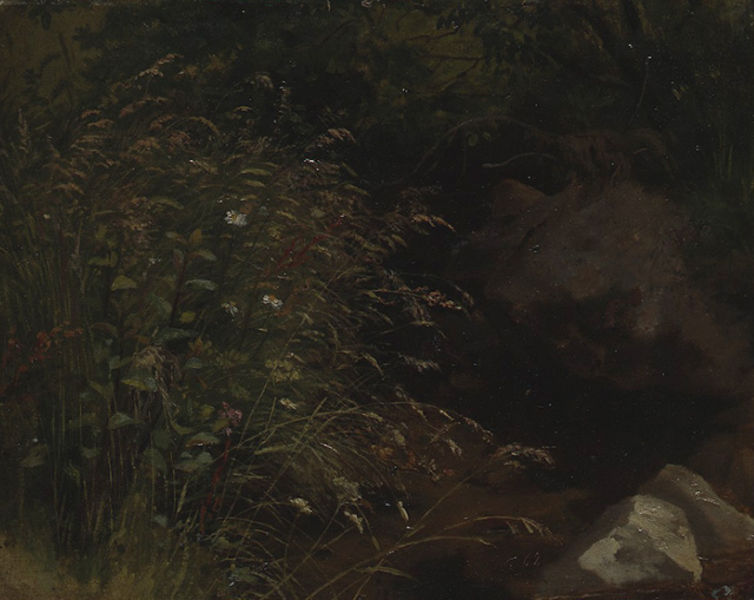
Titel: Gräser am Bachrand
Künstler: Hans Thoma
Standort: Karlsruhe
Institution: Staatliche Kunsthalle Karlsruhe
Schlagwörter: grün, red, white, black, dark, gray, green, painting, yellow, flowers, brown, plant, natur, rock, rocks, stone, tree, field, girl, lake, nature, water, forest, grass, river, stream, night, plants, shadow, drowning, meadow, rot, leaves, bush, shrub, outdoor, weeds, sommer, stein, daisy, wiese, impressionismus, realismus, jungle, stems, stalk, frühling, drown, weed, blüten, farn, ophelia, träumerisch, impressionsimus